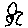
Label: tree